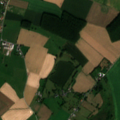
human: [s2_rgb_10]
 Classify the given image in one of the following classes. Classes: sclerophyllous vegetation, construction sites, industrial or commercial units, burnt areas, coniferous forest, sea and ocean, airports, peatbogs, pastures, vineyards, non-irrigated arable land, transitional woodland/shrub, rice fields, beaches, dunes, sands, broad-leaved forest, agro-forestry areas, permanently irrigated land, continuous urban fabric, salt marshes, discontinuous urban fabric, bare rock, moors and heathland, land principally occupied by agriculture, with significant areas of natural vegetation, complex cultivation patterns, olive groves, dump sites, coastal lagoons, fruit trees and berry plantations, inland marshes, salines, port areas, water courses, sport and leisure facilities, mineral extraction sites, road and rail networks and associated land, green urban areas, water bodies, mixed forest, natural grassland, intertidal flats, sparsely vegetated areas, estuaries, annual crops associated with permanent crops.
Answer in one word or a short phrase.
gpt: non-irrigated arable land, pastures, complex cultivation patterns, broad-leaved forest